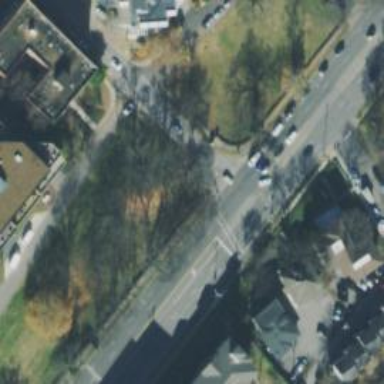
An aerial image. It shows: Unmarked crossing on footway.